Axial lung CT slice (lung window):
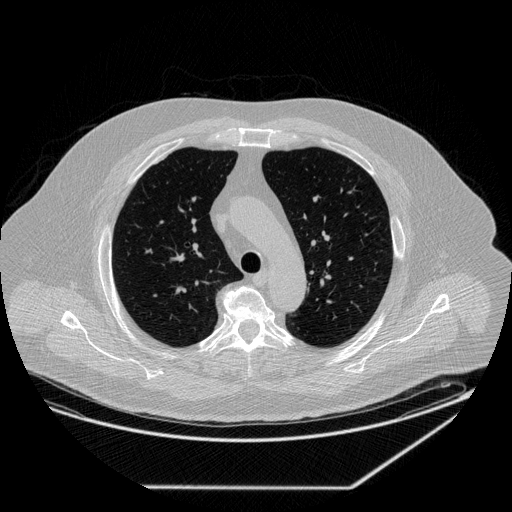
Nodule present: no